Question: I am taking a picture (or selecting from library) using phonegap API using the following drictive:
'''
MyApp.directive('Camera', function () {
return {
restrict: 'A',
require: 'ngModel',
link: function(scope, elm, attrs, ctrl) {
elm.bind('click', function() {
navigator.camera.getPicture(function (imageURI)
{
scope.$apply(function() {
ctrl.$setViewValue(imageURI);
});
}, function (err) {
ctrl.$setValidity('error', false);
},
//Options => http://docs.phonegap.com/en/2.6.0/cordova_camera_camera.md.html#Camera
{ quality: 50,
destinationType:Camera.DestinationType.FILE_URI
})
});
}
};
});
'''
Which return me a URI that looks like, using ripple emulator on chrome, which I cann see pasting this URI.
'''
blob:http%3A//localhost%3A8080/8e18de30-d049-4ce2-ae88-8500b444581e
'''
My issue is loading this URI
'''
$scope.updateUserProfile = function (user) {
var myPicfile = $http.get(user.myPicture);
dataService.uploadPicture . . . some code to update the picture to Parse
}
'''
*Note: <URL>
When I do that I get:

I am making my request like:
uploadPicture: function uploadPicture(user,callback)
{
var serverUrl = '<URL>' + user.Nick ;
'''
$http({
method: 'POST',
url: serverUrl,
data: user.myPicture,
headers: {'X-Parse-Application-Id': PARSE_APP_ID,
'X-Parse-REST-API-Key': PARSE_REST_API_KEY,
'Content-Type': 'text/plain'
}
})
'''
Any idea on how to get the content of the image to a file that then I can happily upload to Parse.com?
Thanks!
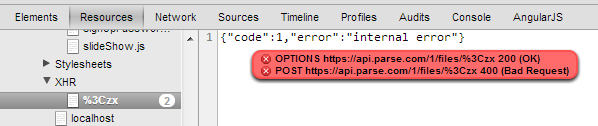
Answer: I finally work it around, since my ultimate goal was to use it with phonegap, <URL>. . Big thanks to Raymond Camden!
'''
function gotPic(data) {
window.resolveLocalFileSystemURI(data, function(entry) {
var reader = new FileReader();
reader.onloadend = function(evt) {
var byteArray = new Uint8Array(evt.target.result);
var output = new Array( byteArray.length );
var i = 0;
var n = output.length;
while( i < n ) {
output[i] = byteArray[i];
i++;
}
var parseFile = new Parse.File("mypic.jpg", output);
parseFile.save().then(function(ob) {
navigator.notification.alert("Got it!", null);
console.log(JSON.stringify(ob));
}, function(error) {
console.log("Error");
console.log(error);
});
}
reader.onerror = function(evt) {
console.log('read error');
console.log(JSON.stringify(evt));
}
entry.file(function(s) {
reader.readAsArrayBuffer(s);
}, function(e) {
console.log('ee');
});
});
}
'''